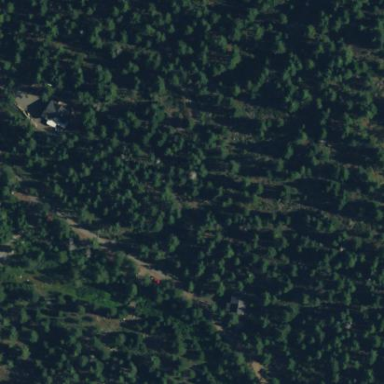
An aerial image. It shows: Woodland with evergreen needle-leaved trees.